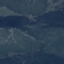
Land use / land cover: HerbaceousVegetation